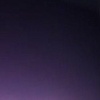
Label: space